Question: # Intro
I'm using a slightly modified <URL> database.
I have a first step algorithm that given two geographical locations provides:
- -
The second step algorithm finds the best journeys matching those stops and routes.
This is working well on direct journeys as well as journeys using one connection.
My problem arises when trying to find the best journey using 2 connections (so there are 3 trips to be searched).
# Database
The GTFS format has the following tables (each table has a foreign key to the previous/next table in this list):
- 'stops'- 'stop_times'- 'trips'- 'routes'
I have added the following tables
- 'stop_connections''stop''stop'- 'stops_routes''routes''stop'
Here's the table row count in a city where I get slow results (Paris, France):
- 'stops'- 'stop_times'- 'trips'- 'routes'- 'stop_connections'- 'stops_routes'
# Algorithm
The first step of my algo takes two latitude/longitude points as input, and provides:
- -
The second step takes each start stop, and analyses the available journeys that use only the routes selected by the first step.
This is the part that I'm trying to optimize. Here's how I'm querying the database:

My search terms (green in the picture):
- - - -
Here's what I do now:
1. Start from a stop => get timetable => get trips => get routes; filter on allowed routes.
2. Connect the arrival stops of the first trip to a list of possible stops using stop_connections
3. Repeat from step 1 two times so that I have 3 trips/2 connections
# The problem
This is working fine on some cases, but it can be very slow in others. Usually as soon as I join the timetable or the stop connections, there is a 10x increase of the returned rows. Since I'm joining these table 8 times, there are potentially 10^8 rows to be searched by the engine.
Now I'm sure that I can get this to be more efficient.
My problem is that the number of rows increases at every join, and the arrival stop selection is made at the very end.
I mean I get all the possible journeys from a given stop at a given departure time (there can be millions of combinations), and when my search reaches the last trip, I can filter on the ~20 allowed arrival stops.
It could be much faster if I could somehow 'know' soon enough that a route isn't worth searching.
# Optimizations
Here's what I tried/thought of:
## 1. Inner join stops_routes when joining stop_connections
> Only select stops at a connection that lead to the allowed routes at next trip.
This is sometimes efficient when there is a lot of connections and not all the connected stops are interesting (some connected stop might only be used by a route we don't want to take).
## 2. Partition the stop_times table
> Create a smaller copy of the 'stop_times' that contains only the timetable of the next two hours or so. Indeed, having the database engine search for the timetable (up to 10pm for example) when my trips starts at 8am is useless. Keeping only 8am-10am is enough and much faster.
I have implemented this with success, it decreased the search time by a factor of about 10x or even 100x.
## 3. Identify 'good' and 'bad' routes
> There is usually, in a metropolitan area, large routes that are very useful when travelling large distances. But these routes aren't the best option when travelling small distances. A human person who knows his own city's public transportation system will quickly tell that from this neighborhood to this other, the best option is to take a specific route.
.
I plan to make this algo completely independant of the city, so I'm not really willing to go down that road
## 4. Use crowdsourcing to identify paths that work well
> The first search is slow, but the information taken from it can be used to serve fast result to the next person with a similar journey.
I don't know if this is a good idea. I haven't implemented it.
# Next
I'm running out of ideas. I know this is not a question, but rather a request of ideas on an algorithm. I hope this falls into the SO scope.
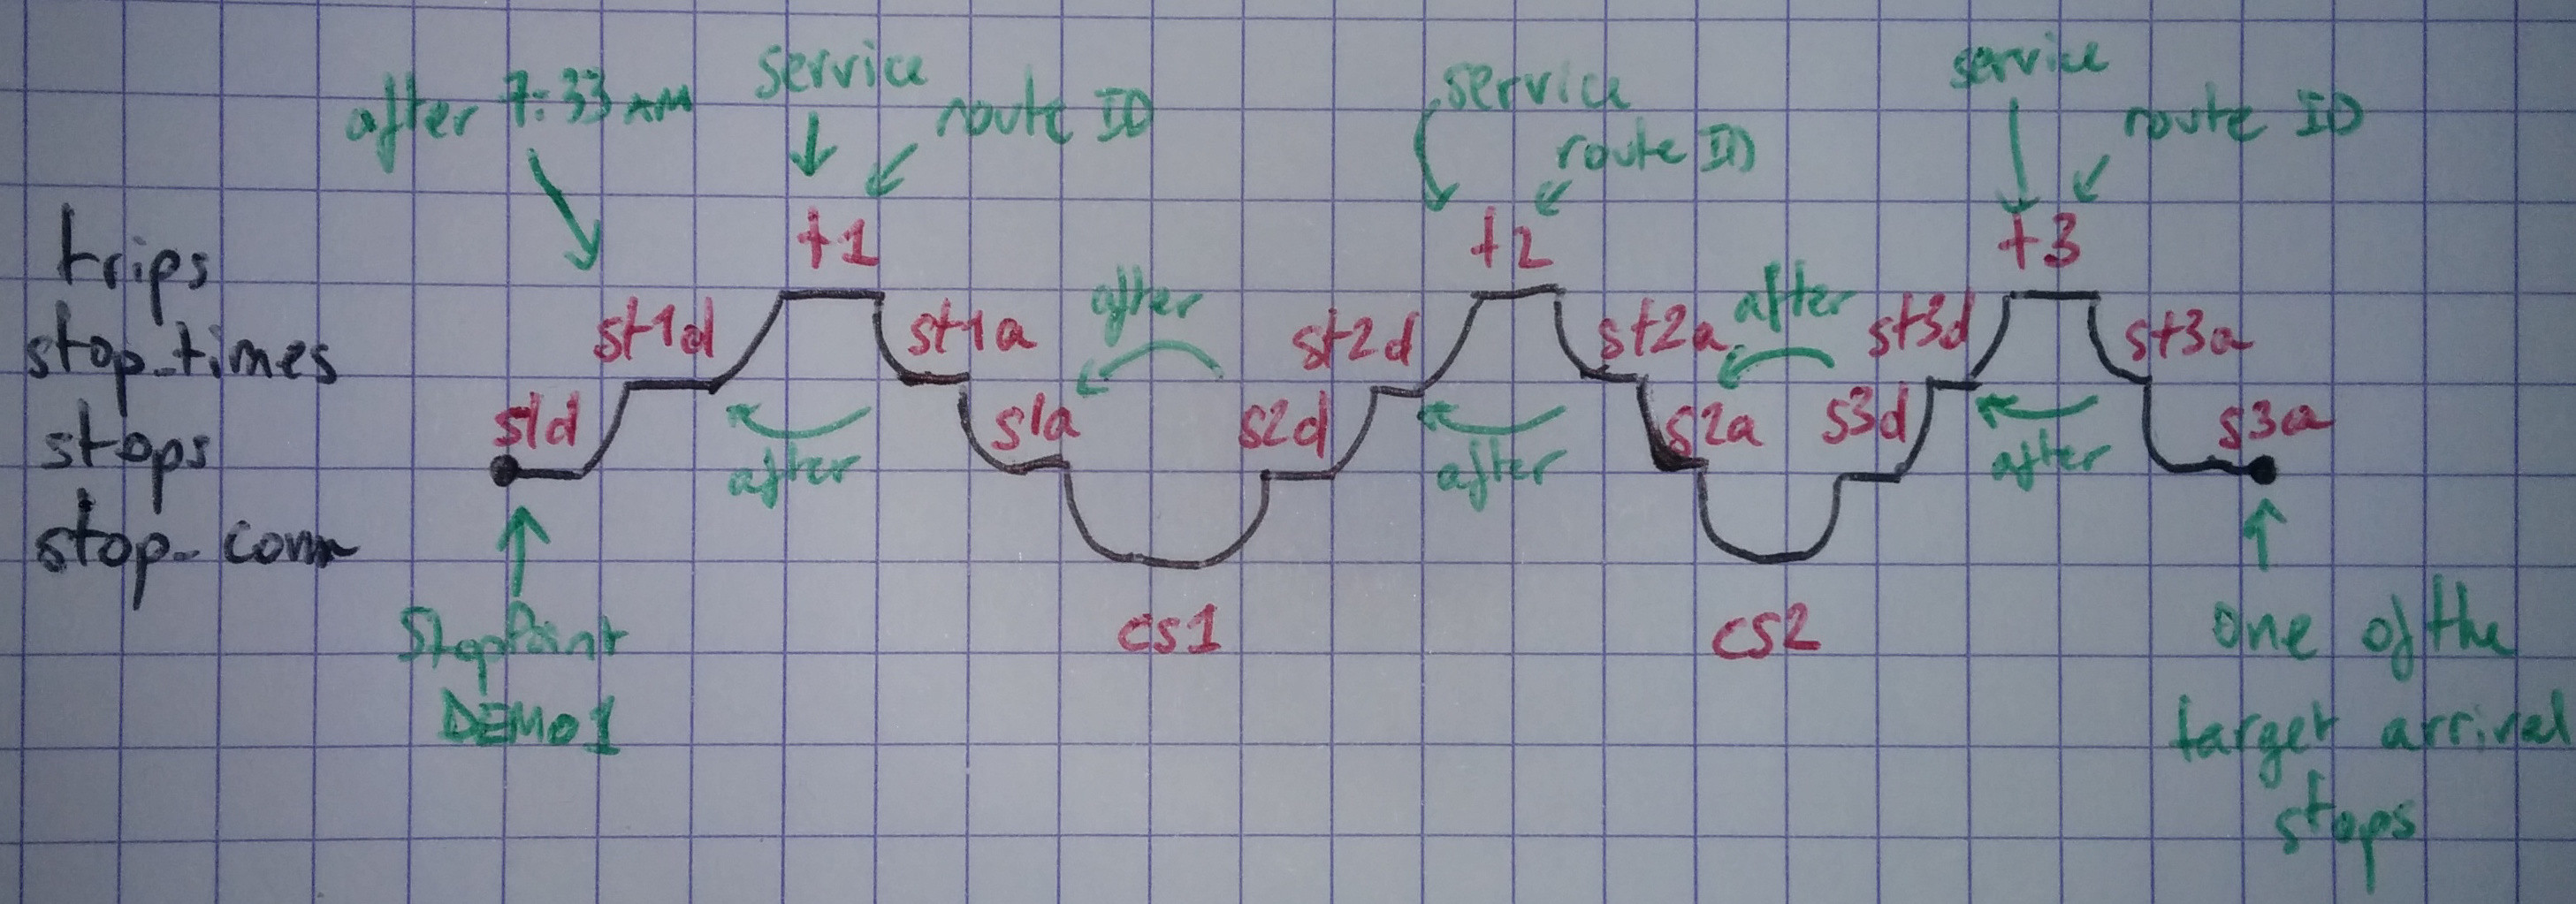
Answer: Thanks to zebediah49, I have implemented the following algorithm:
## 0. Lookup tables
First, I have created an ID on the trips table, that uniquely identifies it. It is based on the list of stops taken in sequence. So this ID guarantees that two trips with the same ID will take exactly the same route.
I called this ID 'trip_type'.
I have improved my 'stop_connections' table so that it includes a cost. This is used to select the best connection when two 'from' stops are connected to the same 'to' stop.
## 1. Get trips running from the departure stop(s)
Limit those trips to only 1 per trip type ('group by trip_type')
## 2. Get arrival stops from these trips
Select only the best trip if there are two trips reaching the same stop
## 3. Get connected stops from these arrival stops
Select only the best connection if there are >1 stops that are connected to the same stop
## 4. Repeat from step 1
I have splitted this into several subqueries and temporary tables, because I can easily group and filter the best stops/trips at each step. This ensures that the minimum searches are sent to the SQL server.
I have stored this algorithm into an SQL procedure, that will do this in a single SQL statement:
'''
call Get2CJourneys(dt, sd, sa, r1, r2, r3)
'''
Where:
- 'dt'- 'sd'- 'sa'- 'r1''r2''r3'
The procedure call returns interesting results in <600ms where my previous algorithm returned the same results in several minutes.